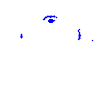
Particle: kaon